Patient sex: M
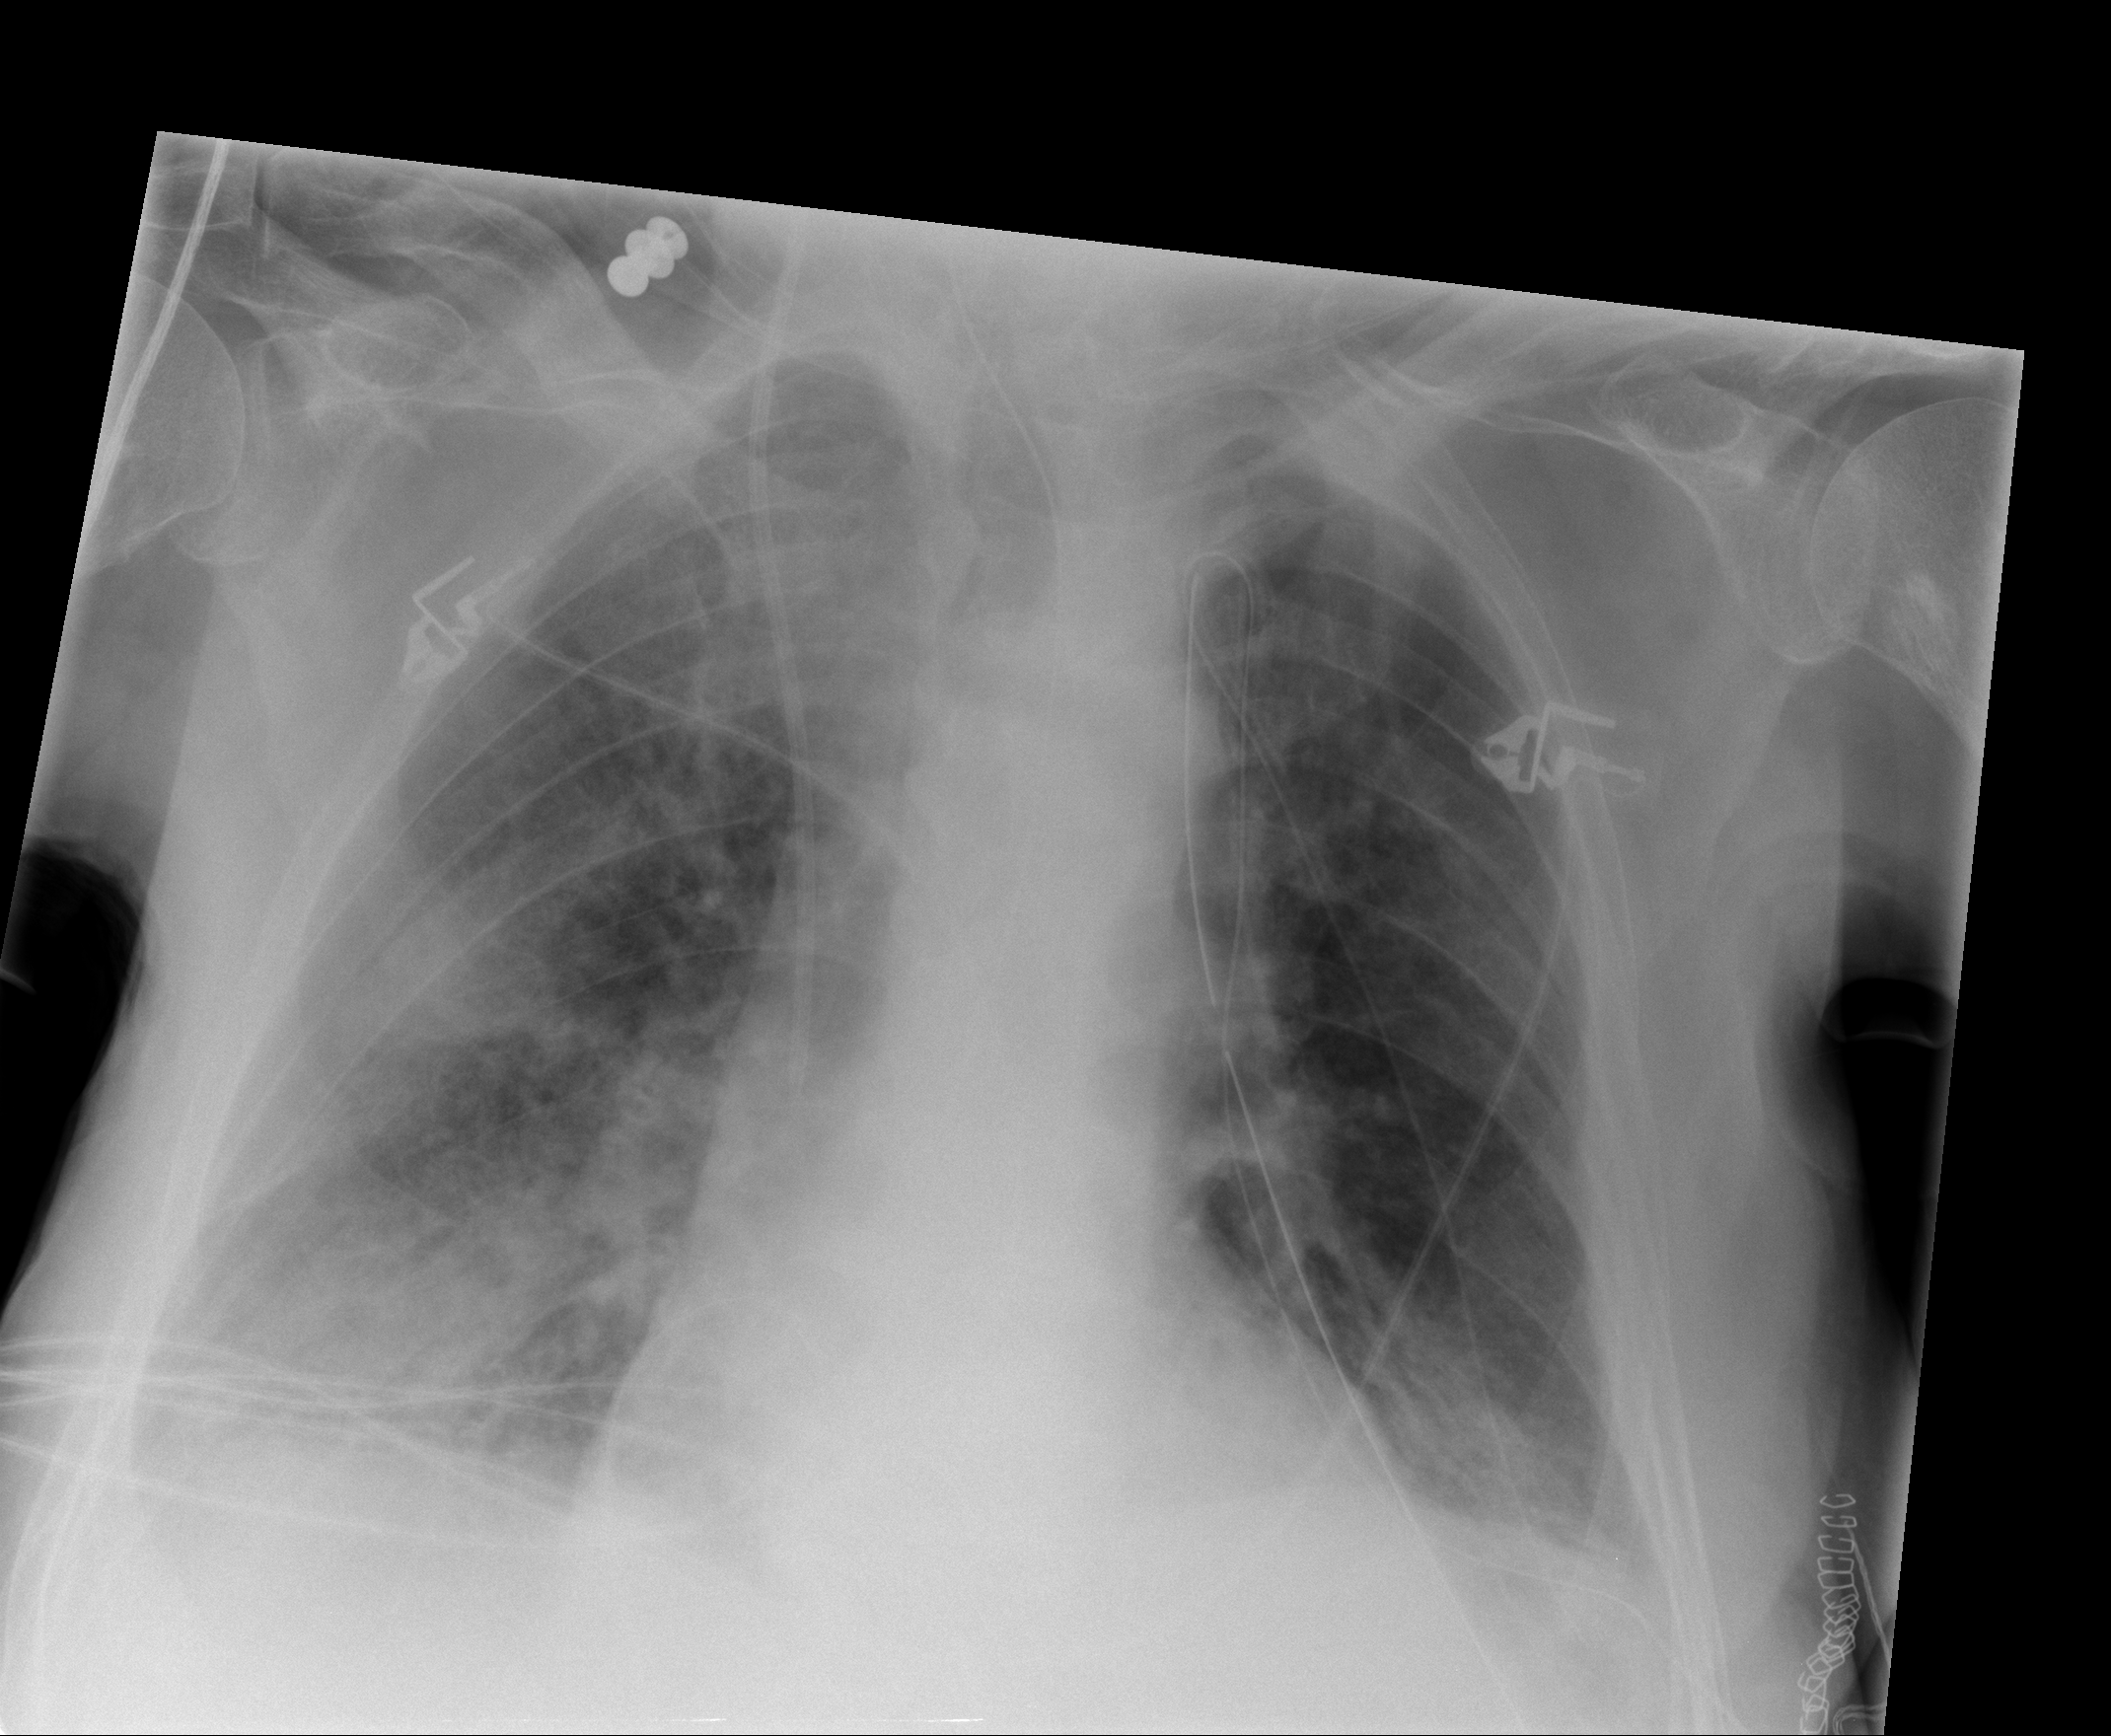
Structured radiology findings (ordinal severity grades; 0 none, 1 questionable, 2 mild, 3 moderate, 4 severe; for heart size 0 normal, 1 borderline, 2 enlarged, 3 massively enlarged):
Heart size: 2
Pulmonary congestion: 2
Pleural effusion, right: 1
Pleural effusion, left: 1
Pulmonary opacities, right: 3
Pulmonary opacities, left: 2
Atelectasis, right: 2
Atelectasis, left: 2